Question: I am populating the ComboBox items with a list using the Click event. When it is already populated the MaxDropDownItems is not working. Does anyone know how to fix this one?
Here's the code:
'''
List<string> list = new List<string>();
ComboBox cb;
private void button1_Click(object sender, EventArgs e)
{
cb = new ComboBox();
cb.DropDownStyle = System.Windows.Forms.ComboBoxStyle.DropDownList;
cb.FlatStyle = System.Windows.Forms.FlatStyle.Popup;
cb.FormattingEnabled = true;
cb.Size = new System.Drawing.Size(94, 21);
cb.MaxDropDownItems = 5;
cb.Click +=new EventHandler(cb_Click);
this.Controls.Add(cb);
}
private void cb_Click(object sender, EventArgs e)
{
foreach (string str in list)
{
cb.Items.Add(str);
}
}
private void Form1_Load(object sender, EventArgs e)
{
list.Add("1");list.Add("2");list.Add("3");
list.Add("4");list.Add("5");list.Add("6");
list.Add("7");
}
'''
MaxDropDownItems is set to 5 so the combobox should atleast show 5 items only:

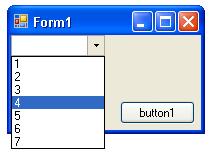
Answer: You need to set the <URL>. From MSDN:
> When this property is set to true, the
control automatically resizes to
ensure that an item is not partially
displayed. If you want to maintain the
original size of the ComboBox based on
the space requirements of your form,
set this property to false.
Add this line before you add the combobox to the 'Controls' collection:
'''
cb.IntegralHeight = false;
'''